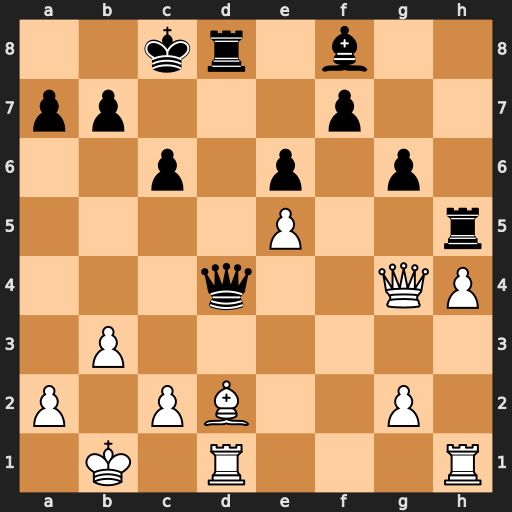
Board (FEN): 2kr1b2/pp3p2/2p1p1p1/4P2r/3q2QP/1P6/P1PB2P1/1K1R3R
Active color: w
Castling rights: -
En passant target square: -
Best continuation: Ba5 Rxh4 Rxd4 Rxh1+ Kb2 Rxd4 Qxd4